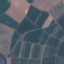
Land use / land cover: PermanentCrop